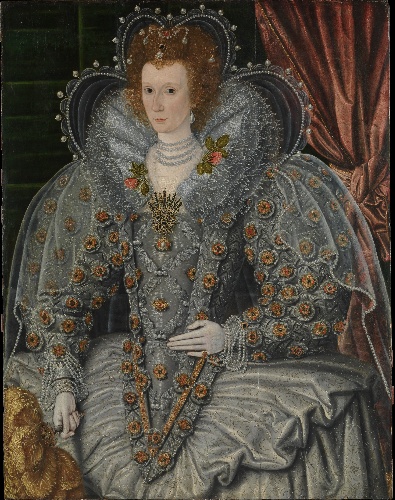
Title: Portrait of a Woman
Artist: British Painter
Artist bio: ca. 1600
Date: ca. 1600
Object type: Painting
Classification: Paintings
Medium: Oil on wood
Dimensions: 44 1/2 x 34 3/4 in. (113 x 88.3 cm)
Department: European Paintings
Credit line: Gift of J. Pierpont Morgan, 1911
Accession year: 1911
Repository: Metropolitan Museum of Art, New York, NY
Tags: Elizabeth I|Portraits|Women